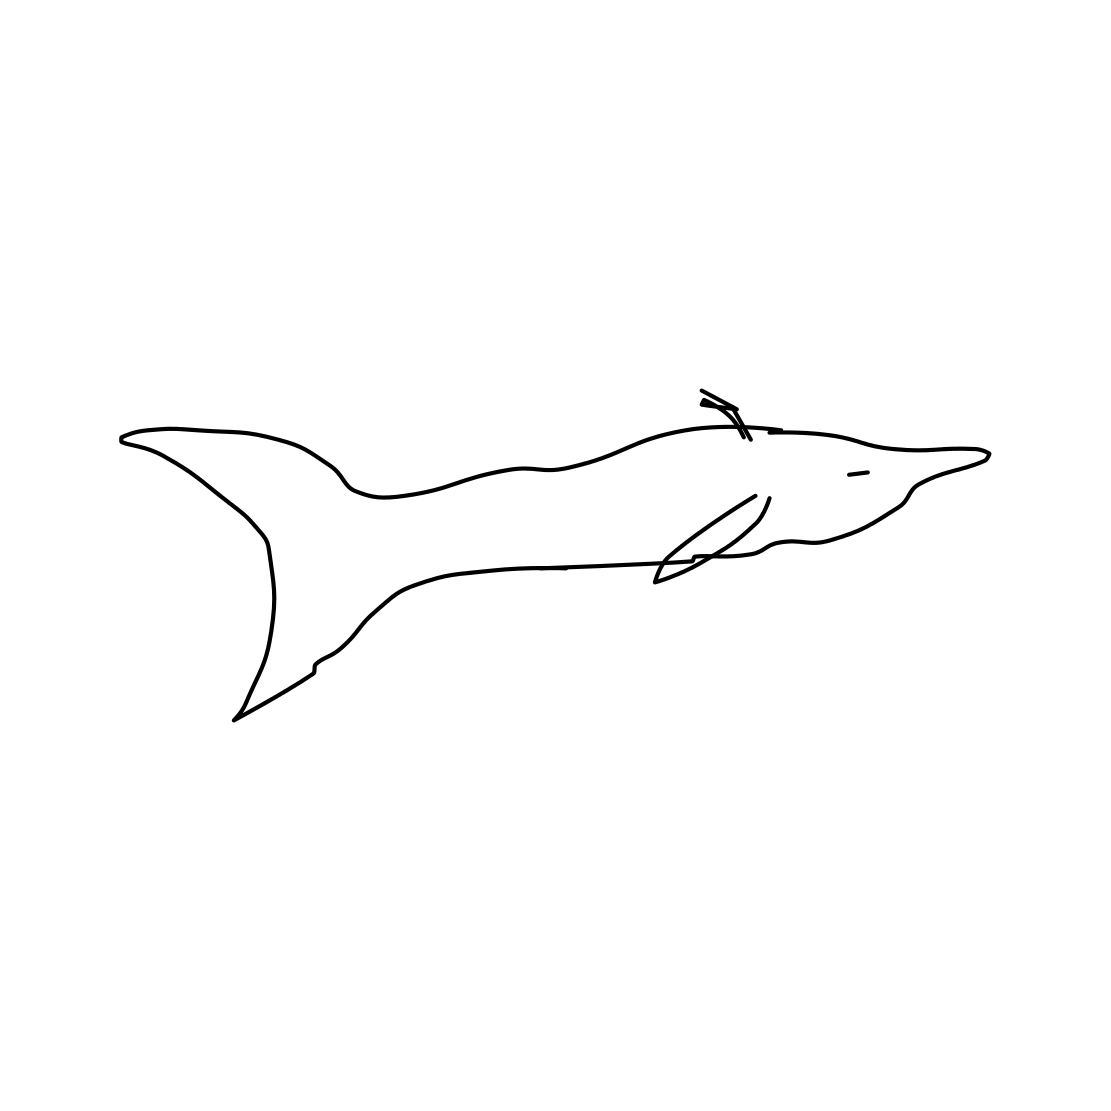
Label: shark